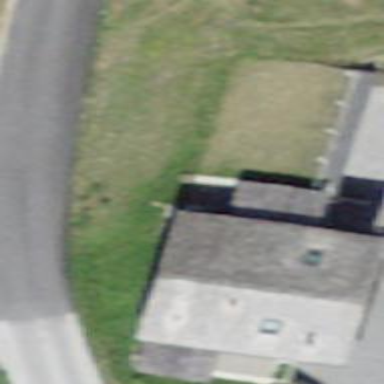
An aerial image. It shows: Building with tiled roof.